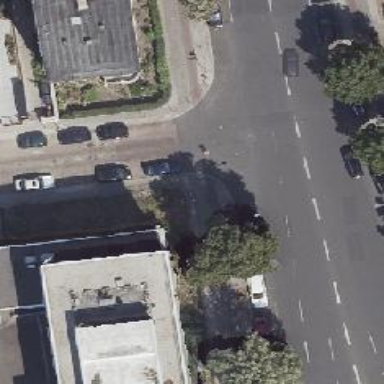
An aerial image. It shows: Residential road with sidewalks on both sides. There is parallel on-street parking available on both sides of the road.